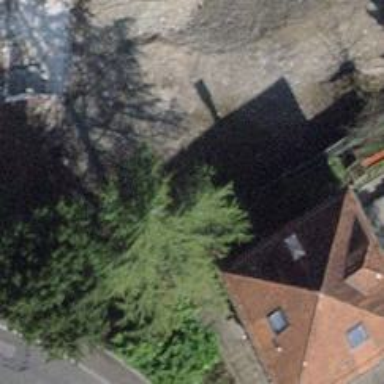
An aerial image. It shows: Detached building.